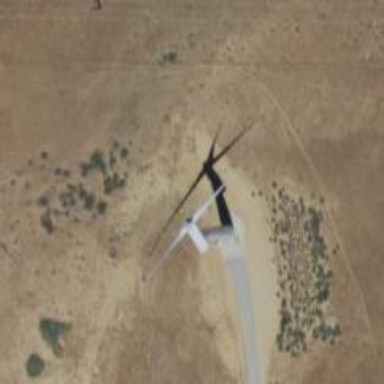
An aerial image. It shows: Wind generator powered by horizontal axis wind turbine.